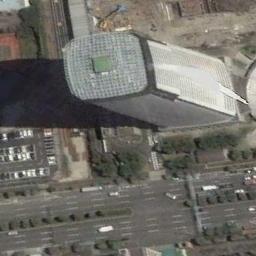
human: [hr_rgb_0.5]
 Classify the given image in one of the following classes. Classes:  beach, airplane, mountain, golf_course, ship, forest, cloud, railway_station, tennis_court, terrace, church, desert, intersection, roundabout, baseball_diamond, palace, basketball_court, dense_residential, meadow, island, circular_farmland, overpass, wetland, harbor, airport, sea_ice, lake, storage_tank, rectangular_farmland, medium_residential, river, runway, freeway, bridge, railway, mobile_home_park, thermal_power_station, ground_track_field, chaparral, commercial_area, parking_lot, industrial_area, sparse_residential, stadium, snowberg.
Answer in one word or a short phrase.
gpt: commercial_area